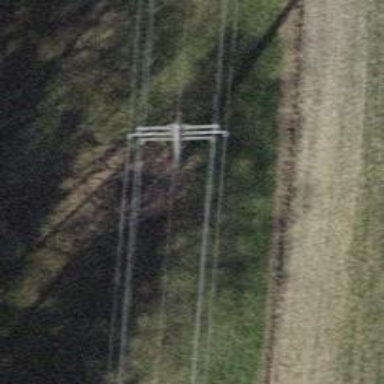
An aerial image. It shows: Power line in the image.